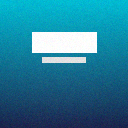
Screen state: on